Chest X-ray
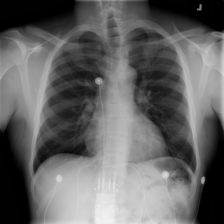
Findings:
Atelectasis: negative
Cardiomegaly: negative
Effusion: negative
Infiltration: negative
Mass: negative
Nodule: negative
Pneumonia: negative
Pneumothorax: negative
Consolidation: negative
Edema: negative
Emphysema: negative
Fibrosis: negative
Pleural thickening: negative
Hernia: negative